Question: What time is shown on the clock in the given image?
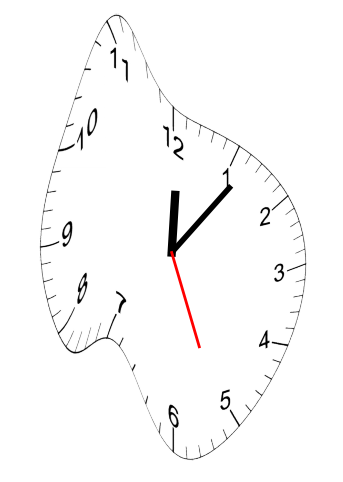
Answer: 12:06:26